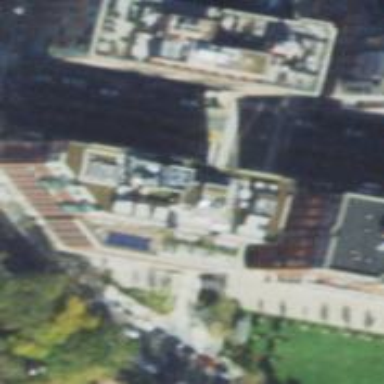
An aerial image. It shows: Building.